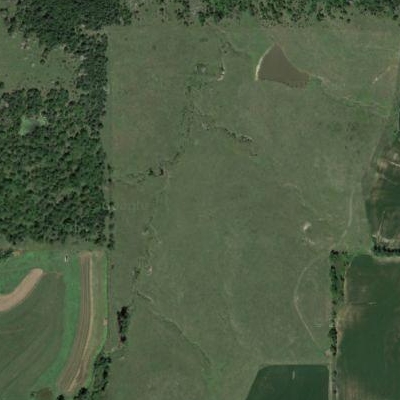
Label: aGrass